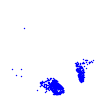
Particle: electron